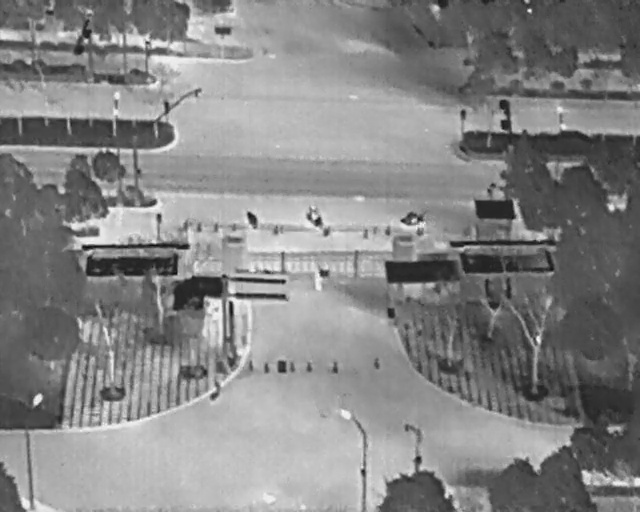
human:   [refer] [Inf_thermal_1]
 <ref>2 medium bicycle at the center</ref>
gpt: <box>[[63, 40, 65, 45, 2], [46, 40, 51, 44, 141]]</box>